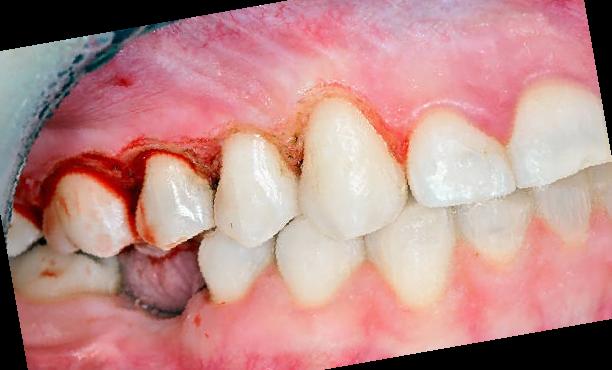
Condition: Gingivitis